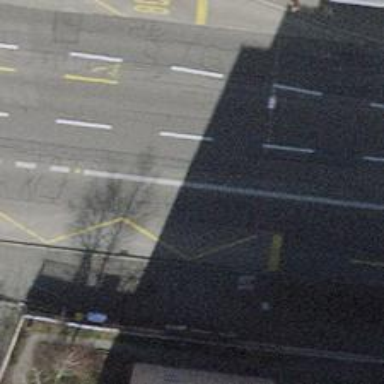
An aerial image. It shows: Public transport stop position.